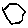
Label: hexagon